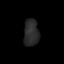
Tissue: lung
Cell type: Epithelial cells
Senescence score: 0.1787
Nuclear area (px): 401
Mean DAPI intensity: 41.788